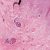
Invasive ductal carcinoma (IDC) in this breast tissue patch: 0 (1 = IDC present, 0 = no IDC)